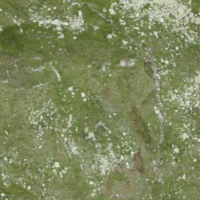
EUNIS habitat code: 26
Species observed at this site:
Aster alpinus